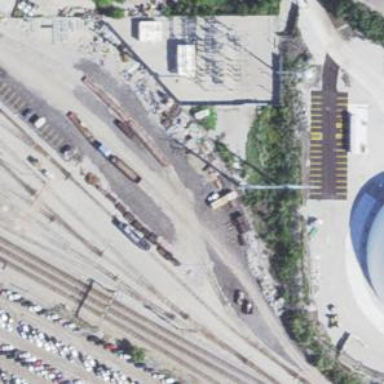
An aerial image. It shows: Railway yard in service.